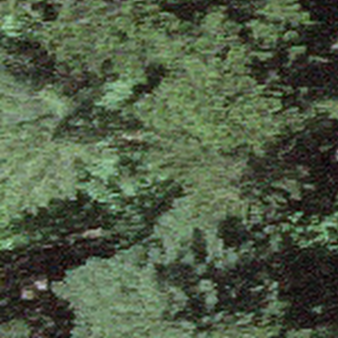
Label: other